Question: I wonder why does this spacing appear between 2 elements in SwiftUI? And how to control/modify it?
I tried adding some paddings to ExtractedView but it changed nothing. It seems like it's somehow caused by but this is exactly the height of the button, so it shouldn't lead to any spacing.

Code:
'''
import SwiftUI
struct FirstLaunchView: View {
var body: some View {
VStack {
ZStack {
Image("first-launch")
.resizable()
.scaledToFill()
.frame(height: 483)
Text("AppName")
.font(.custom("Lobster", size: 24))
.fontWeight(.bold)
.foregroundColor(.white)
.frame(height: 483, alignment: .top)
.offset(x: 0, y: 61)
}
ZStack {
VStack {
ExtractedView(title: "Start", textColor: Color.secondaryColor, bgColor: Color.primaryColor)
ExtractedView(title: "Log in", textColor: Color.primaryColor, bgColor: Color.secondaryColor)
}
}
Spacer()
}
.ignoresSafeArea()
}
}
struct ExtractedView: View {
var title: String
var textColor: Color
var bgColor: Color
var body: some View {
ZStack {
RoundedRectangle(cornerRadius: 27.5)
.fill(bgColor)
.frame(width: 279, height: 56)
RoundedRectangle(cornerRadius: 27.5)
.strokeBorder(Color.primaryColor, lineWidth: 2)
.frame(width: 279, height: 56)
Text(title)
.font(.custom("NotoSans-Regular", size: 18))
.fontWeight(.bold)
.foregroundColor(textColor)
}
.frame(height: 56)
}
}
'''
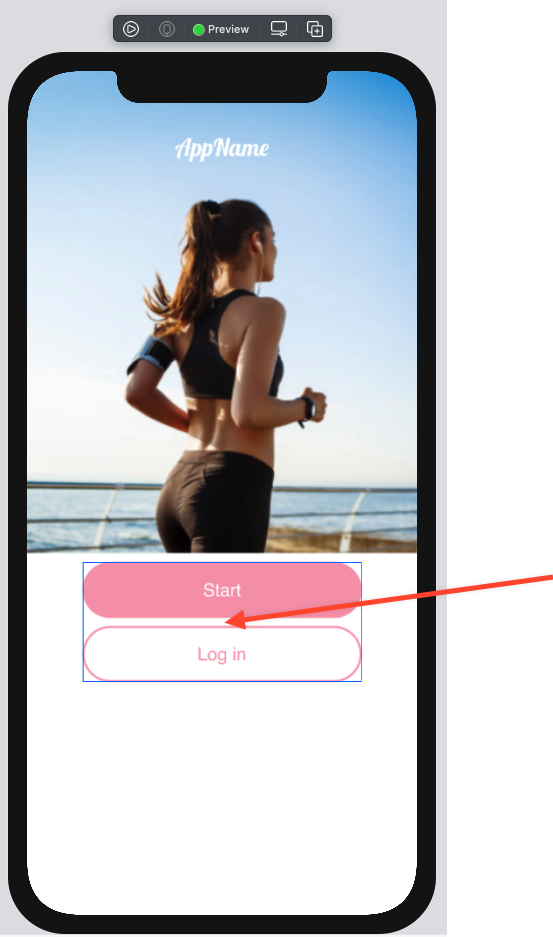
Answer: 'VStack' has default spacing, so in
'''
VStack {
ExtractedView(title: "Start", textColor: Color.secondaryColor, bgColor: Color.primaryColor)
ExtractedView(title: "Log in", textColor: Color.primaryColor, bgColor: Color.secondaryColor)
}
'''
you give SwiftUI rights to decide which default spacing should be applied between internal views.
If you want explicit spacing, you can specify it, like
'''
VStack(spacing: 25) { // << here !!
// ... views here
}
'''